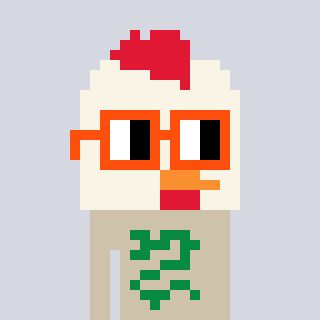
a pixel art character with square orange glasses, a chicken-shaped head and a bege-colored body on a cool background